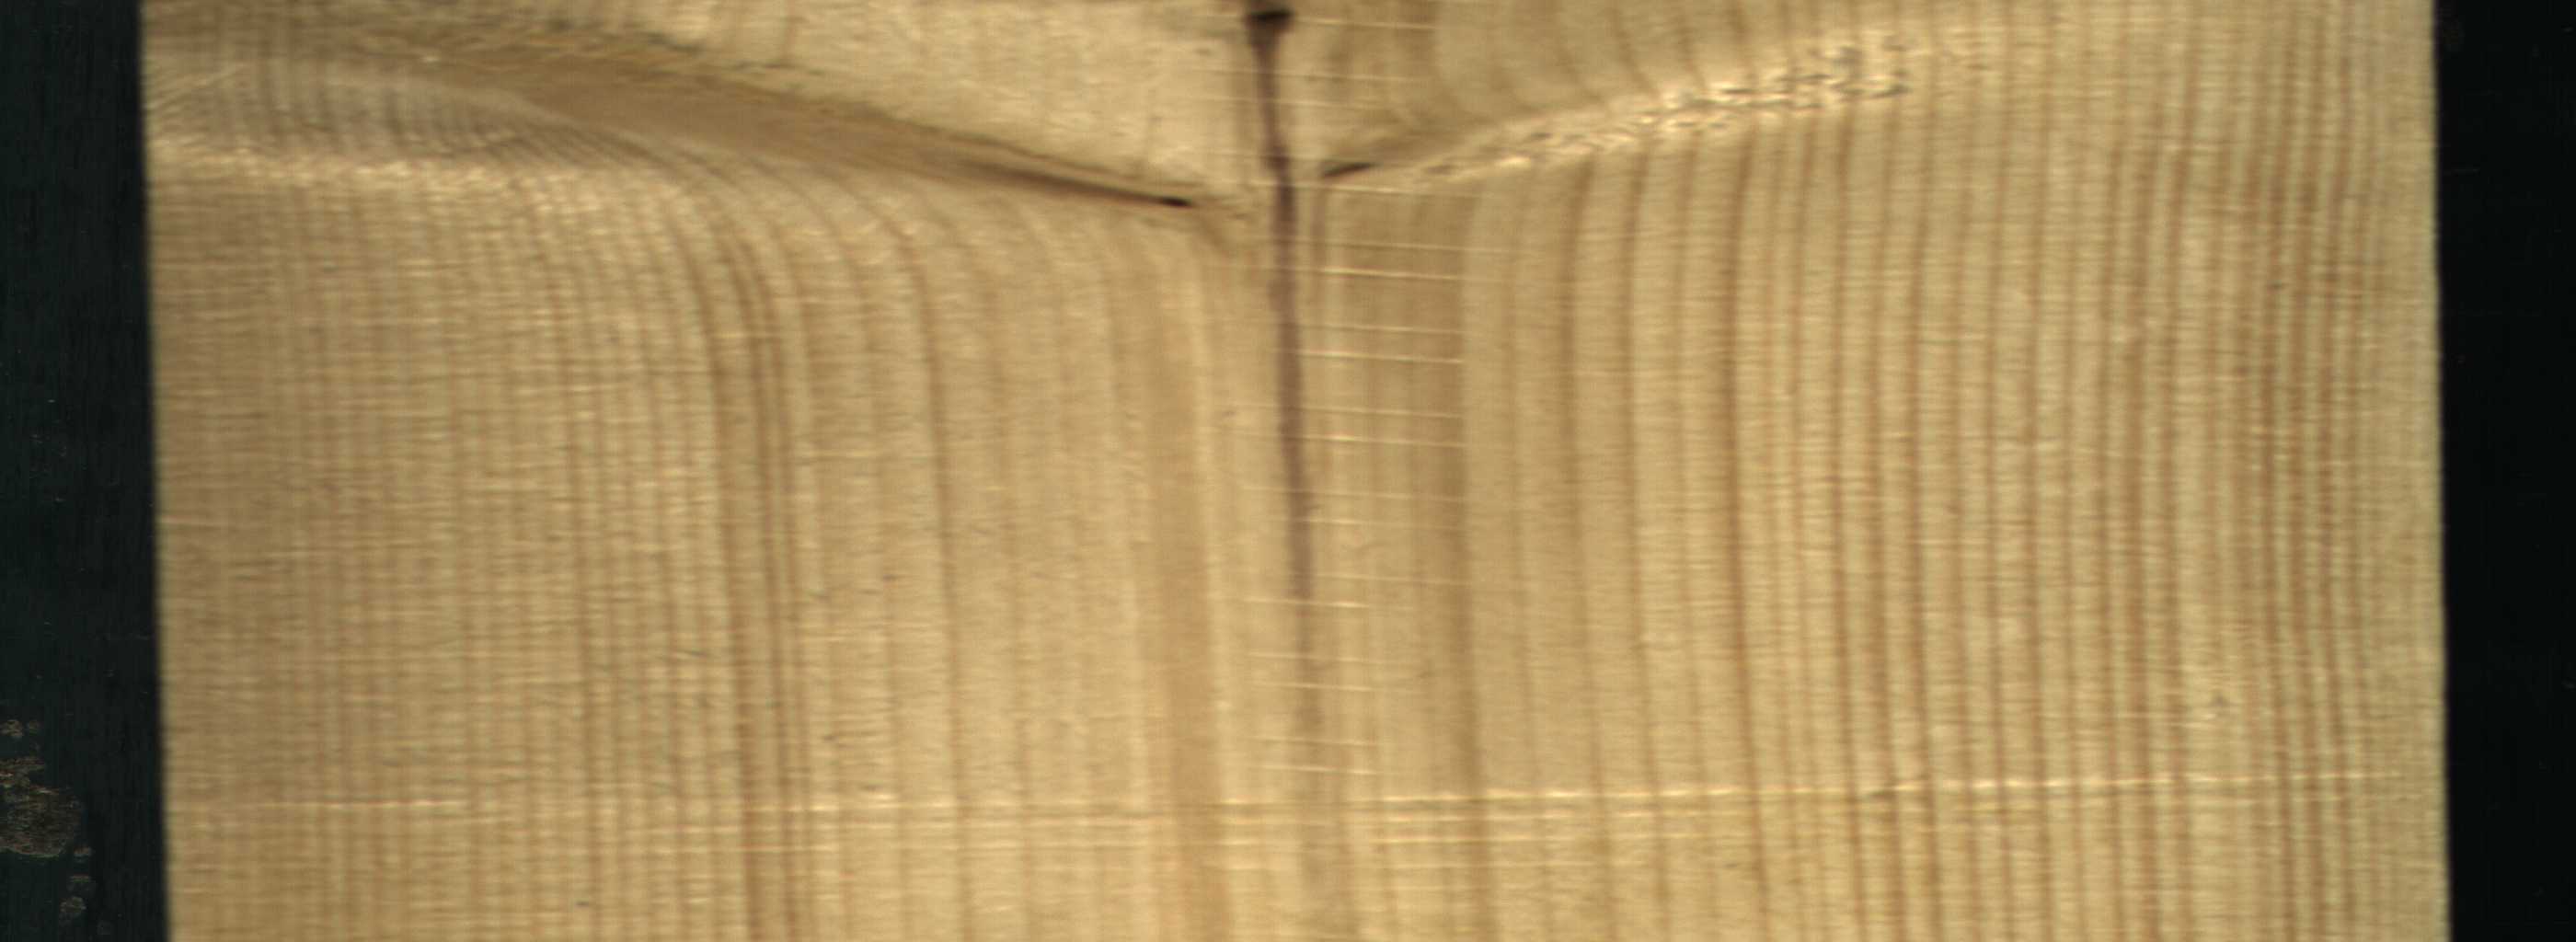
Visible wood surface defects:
Marrow
Live_Knot
Live_Knot